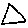
Label: triangle